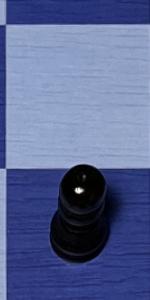
Label: Pawn_Black